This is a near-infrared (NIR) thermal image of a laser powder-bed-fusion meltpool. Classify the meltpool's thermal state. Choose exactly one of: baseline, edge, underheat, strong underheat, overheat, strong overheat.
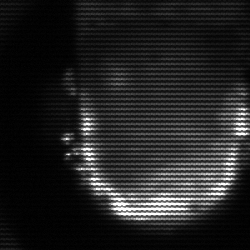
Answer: baseline